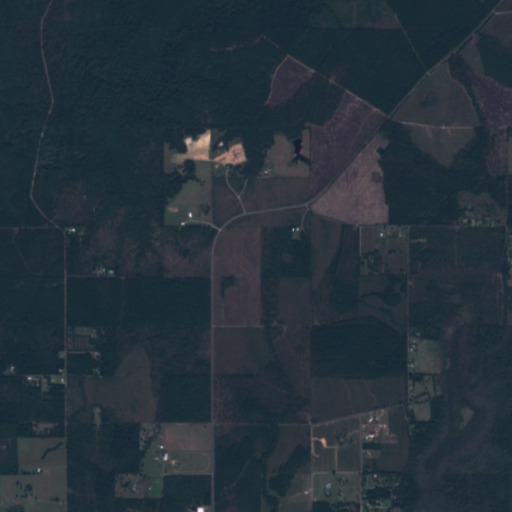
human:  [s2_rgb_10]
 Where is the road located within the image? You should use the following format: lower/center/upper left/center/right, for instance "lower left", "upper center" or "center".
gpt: There is no road in the image.